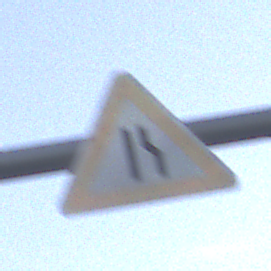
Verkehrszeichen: EinseitigVerengteFahrbahnRechts
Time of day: SunriseSunset
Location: Outdoor (RoadRail)
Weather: PartlyCloudy
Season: NotSpecified
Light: Natural